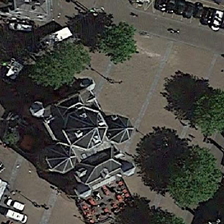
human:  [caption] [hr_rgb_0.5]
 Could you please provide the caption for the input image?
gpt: several green trees and some cars are around a church .

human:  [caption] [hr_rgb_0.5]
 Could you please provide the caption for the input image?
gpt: several green trees and some cars are around a church .

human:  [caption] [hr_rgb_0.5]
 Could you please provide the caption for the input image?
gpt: several green trees and some cars are around a church .

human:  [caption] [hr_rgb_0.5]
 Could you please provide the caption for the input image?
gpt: several green trees and some cars are around a church .

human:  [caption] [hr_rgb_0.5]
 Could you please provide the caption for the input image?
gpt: several green trees and some cars are around a church .